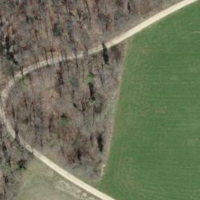
EUNIS habitat code: 44
Species observed at this site:
Lathyrus vernus
Clematis vitalba